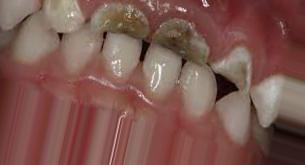
Condition: Caries